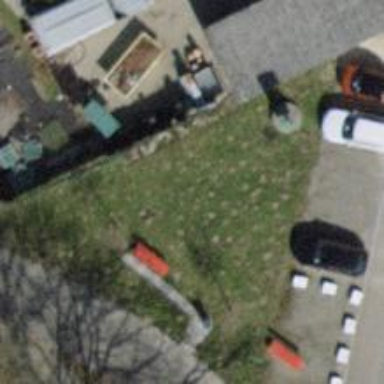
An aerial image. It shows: Red bench.